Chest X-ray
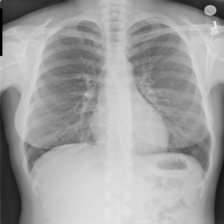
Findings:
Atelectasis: negative
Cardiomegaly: negative
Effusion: negative
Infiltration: negative
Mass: negative
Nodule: negative
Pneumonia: negative
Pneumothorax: negative
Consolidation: negative
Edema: negative
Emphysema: negative
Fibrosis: negative
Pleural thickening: negative
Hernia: negative